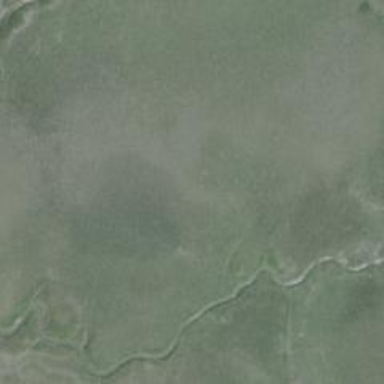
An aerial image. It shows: Saltmarsh wetland area.